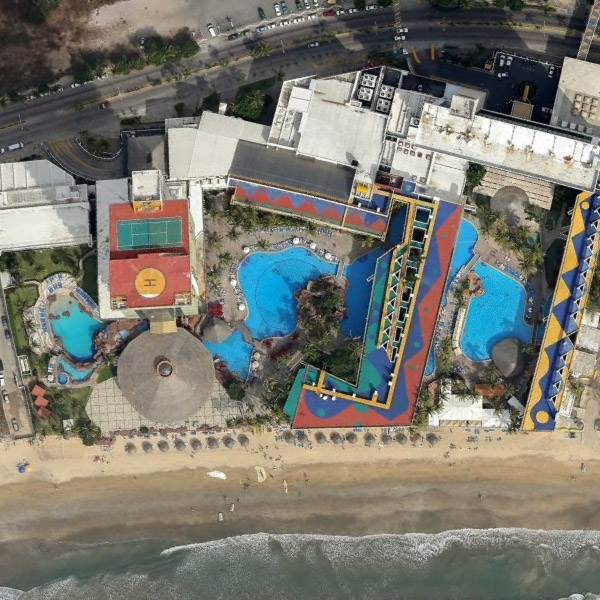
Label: Resort